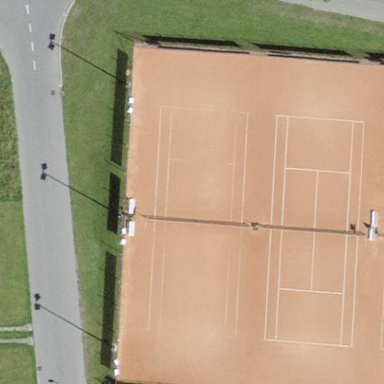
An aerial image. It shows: Tennis court in leisure pitch.